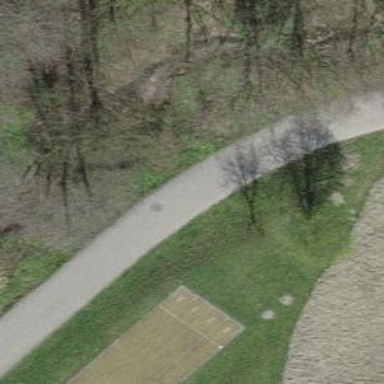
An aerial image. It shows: Cycleway.